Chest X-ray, PA view. Patient: 55 years old, sex M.
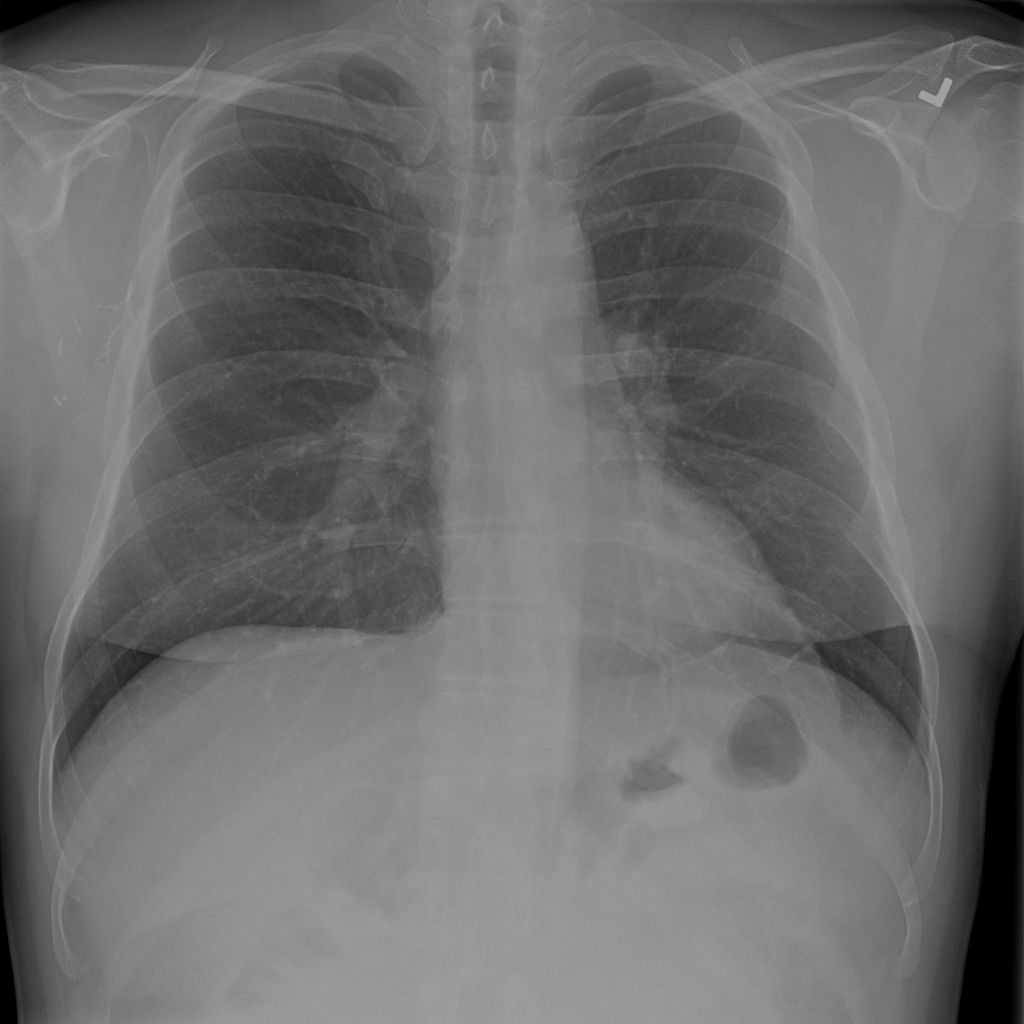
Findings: No Finding